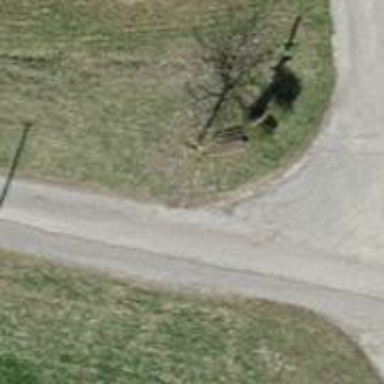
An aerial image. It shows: Brown bench.